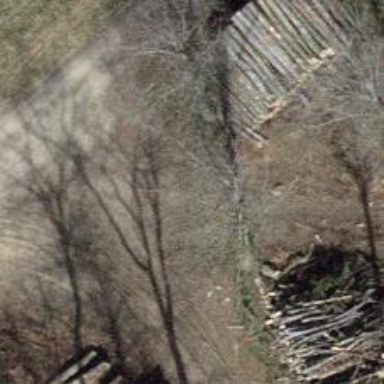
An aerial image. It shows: Bench for seating.